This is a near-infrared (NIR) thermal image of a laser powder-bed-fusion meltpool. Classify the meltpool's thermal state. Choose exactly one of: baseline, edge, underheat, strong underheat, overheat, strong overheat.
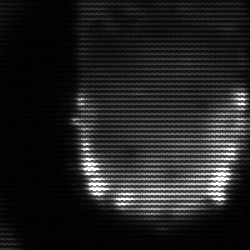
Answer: baseline